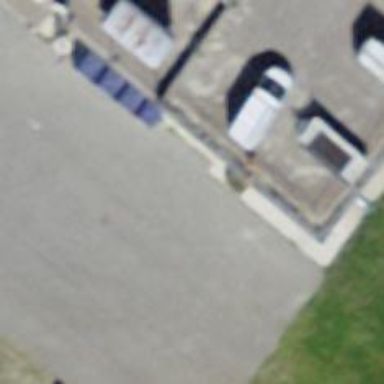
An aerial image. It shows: Recycling container at amenity designated for recycling.